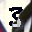
Label: 3